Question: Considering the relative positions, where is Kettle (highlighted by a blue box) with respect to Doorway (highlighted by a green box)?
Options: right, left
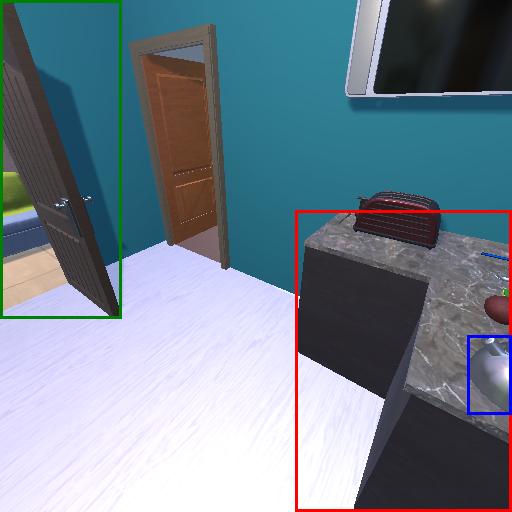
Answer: right